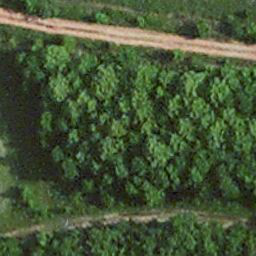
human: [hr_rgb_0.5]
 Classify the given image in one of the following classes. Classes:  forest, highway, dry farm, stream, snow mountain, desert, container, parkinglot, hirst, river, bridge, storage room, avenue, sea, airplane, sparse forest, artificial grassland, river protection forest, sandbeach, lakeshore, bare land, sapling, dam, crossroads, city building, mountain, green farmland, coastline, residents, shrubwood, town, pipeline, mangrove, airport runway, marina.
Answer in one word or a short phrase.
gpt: avenue